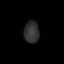
Tissue: prostate
Cell type: Myeloid cells
Senescence score: 0.3472
Nuclear area (px): 329
Mean DAPI intensity: 48.793